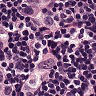
Metastatic tissue present: yes